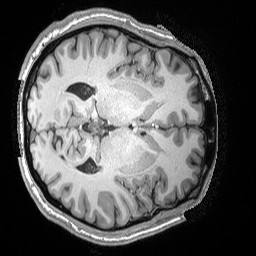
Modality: T1w
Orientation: axial
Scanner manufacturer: siemens
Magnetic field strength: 3 T
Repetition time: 2.53 s
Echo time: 0.00169 s